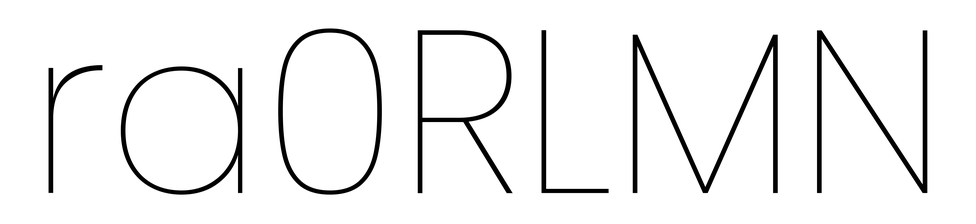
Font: Poppins-Thin